Question: I have this stored procedure below, it allows me to select a question id and list the username and their answer.
How would i change it so it only shows me the question id with a as below

'''
CREATE PROCEDURE dbo.report
@Question_ID varchar(5)
AS
SELECT * FROM submit_Answer
WHERE Question_ID=@Question_ID
'''
Thanks!
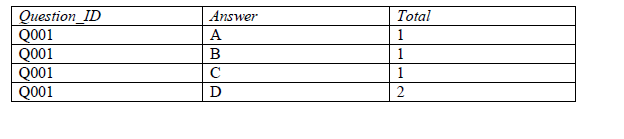
Answer: Use this to get one row for each Question_ID and Answer and count the number of occurrences in column Total.
'''
CREATE PROCEDURE dbo.report
@Question_ID varchar(5)
AS
SELECT Question_ID,
Answer,
COUNT(*) as Total
FROM submit_Answer
WHERE Question_ID=@Question_ID
GROUP BY Question_ID,
Answer
'''